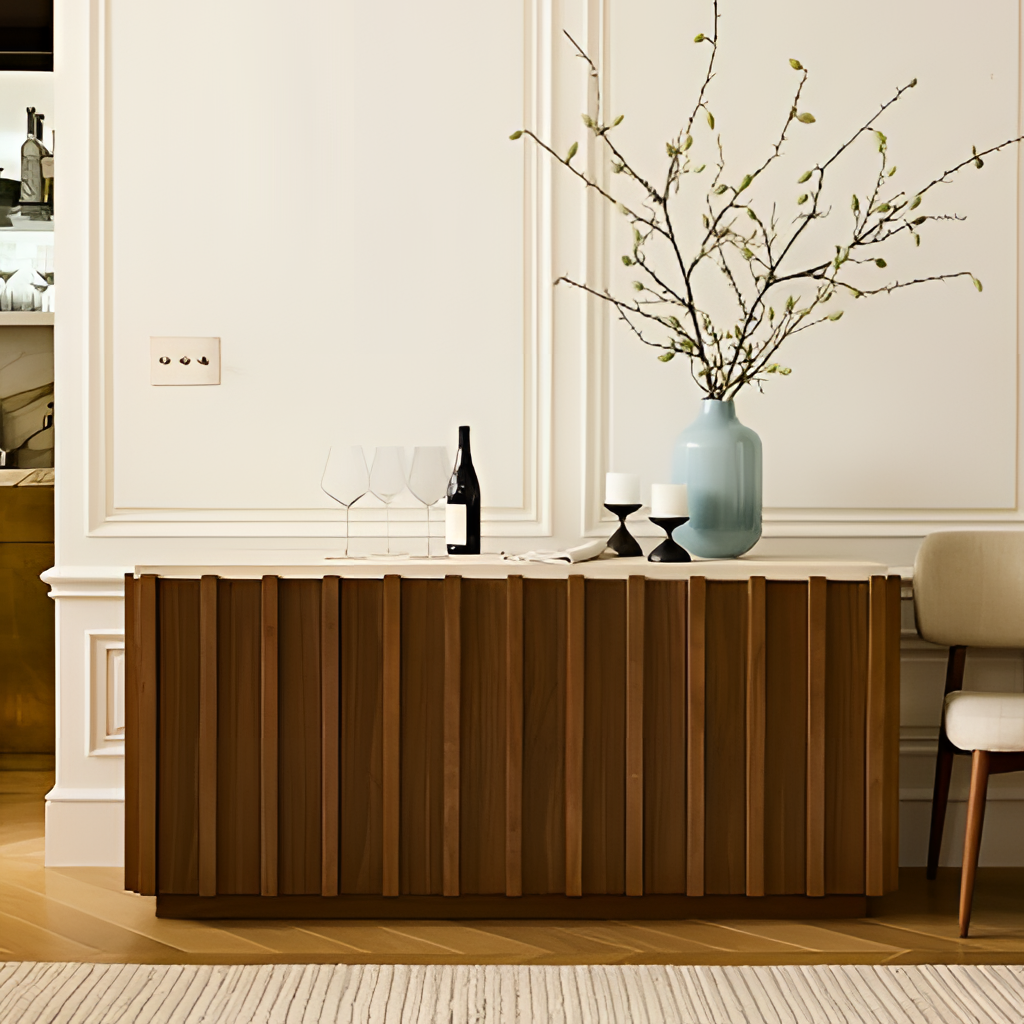
living room, wood console table, modern, tan wood flooring, with herringbone pattern, paint wallpaper, with solid pattern